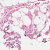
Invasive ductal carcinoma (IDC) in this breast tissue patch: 0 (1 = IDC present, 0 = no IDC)